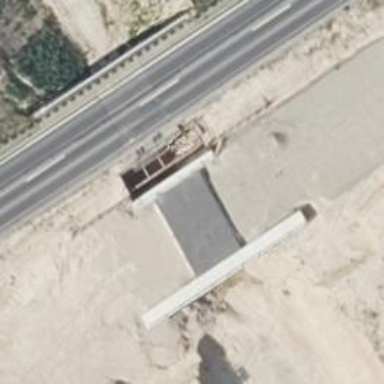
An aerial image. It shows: Bridge over motorway.